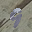
Label: 9